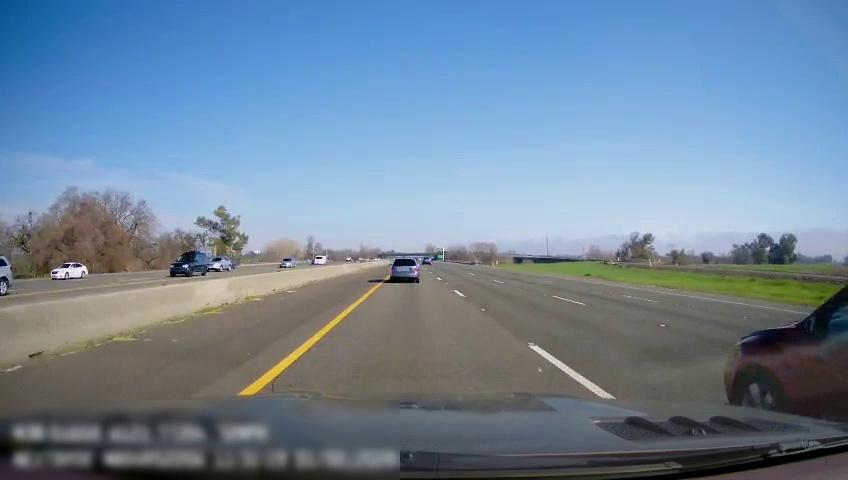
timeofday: Day
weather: Sunny
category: Drivable Space
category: Drivable Space
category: Drivable Space
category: Vehicles | SUV
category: Vehicles | Car
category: Vehicles | SUV
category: Vehicles | SUV
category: Vehicles | Car
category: Vehicles | Truck
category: Vehicles | Car
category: Vehicles | Van
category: Vehicles | Car
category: Vehicles | SUV
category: Lanes | Current Lane
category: Lanes | Current Lane
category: Lanes | Alternate Lane
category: Lanes | Alternate Lane
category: Lanes | Alternate Lane
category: Lanes | Opposite Lane
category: Lanes | Opposite Lane